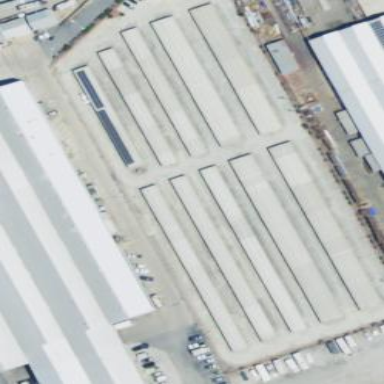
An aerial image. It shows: Storage rental shop.